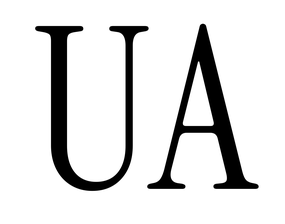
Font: InstrumentSerif-Regular